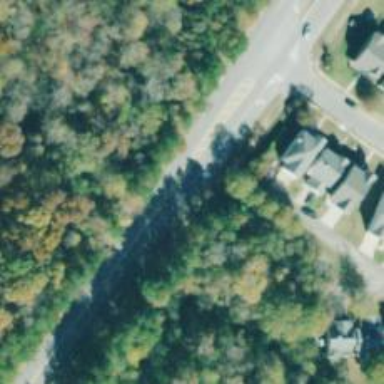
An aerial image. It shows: Secondary link road with asphalt surface.